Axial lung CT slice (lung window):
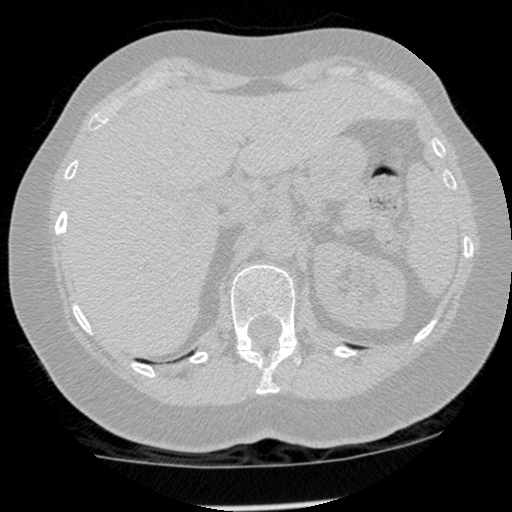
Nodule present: no